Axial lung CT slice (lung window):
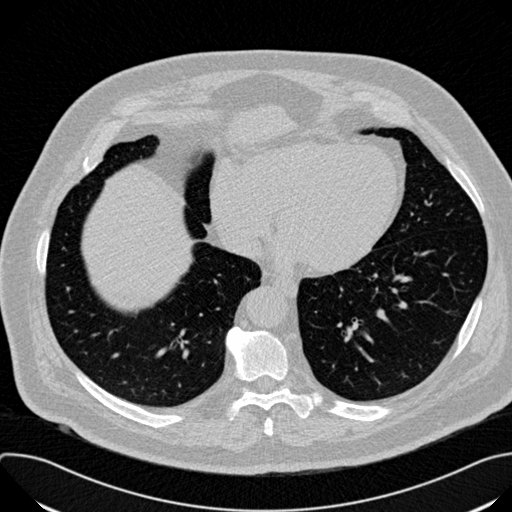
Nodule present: no